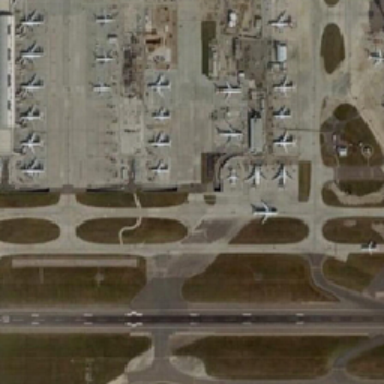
Several airplanes are parked on four tarmacs lying beside airport runways and grassy fields .